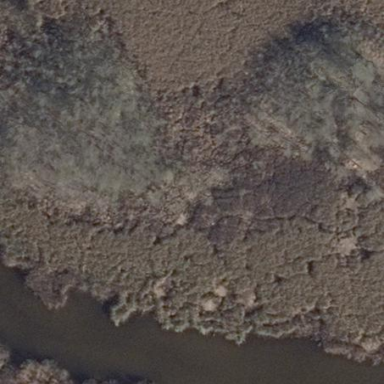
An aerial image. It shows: Swamp in wetland area.